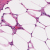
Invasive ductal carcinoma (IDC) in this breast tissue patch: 0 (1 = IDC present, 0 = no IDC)